Interaction volume radius: 5 \u00c5
Interaction volume height: 25 \u00c5
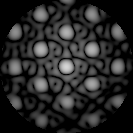
Disorder parameter: 0.115